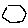
Label: hexagon